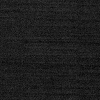
Atmospheric dust classification: dusty